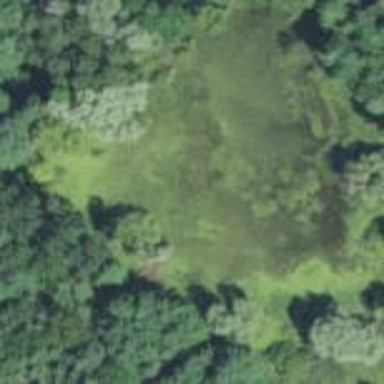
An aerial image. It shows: Swamp in wetland area.